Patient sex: M
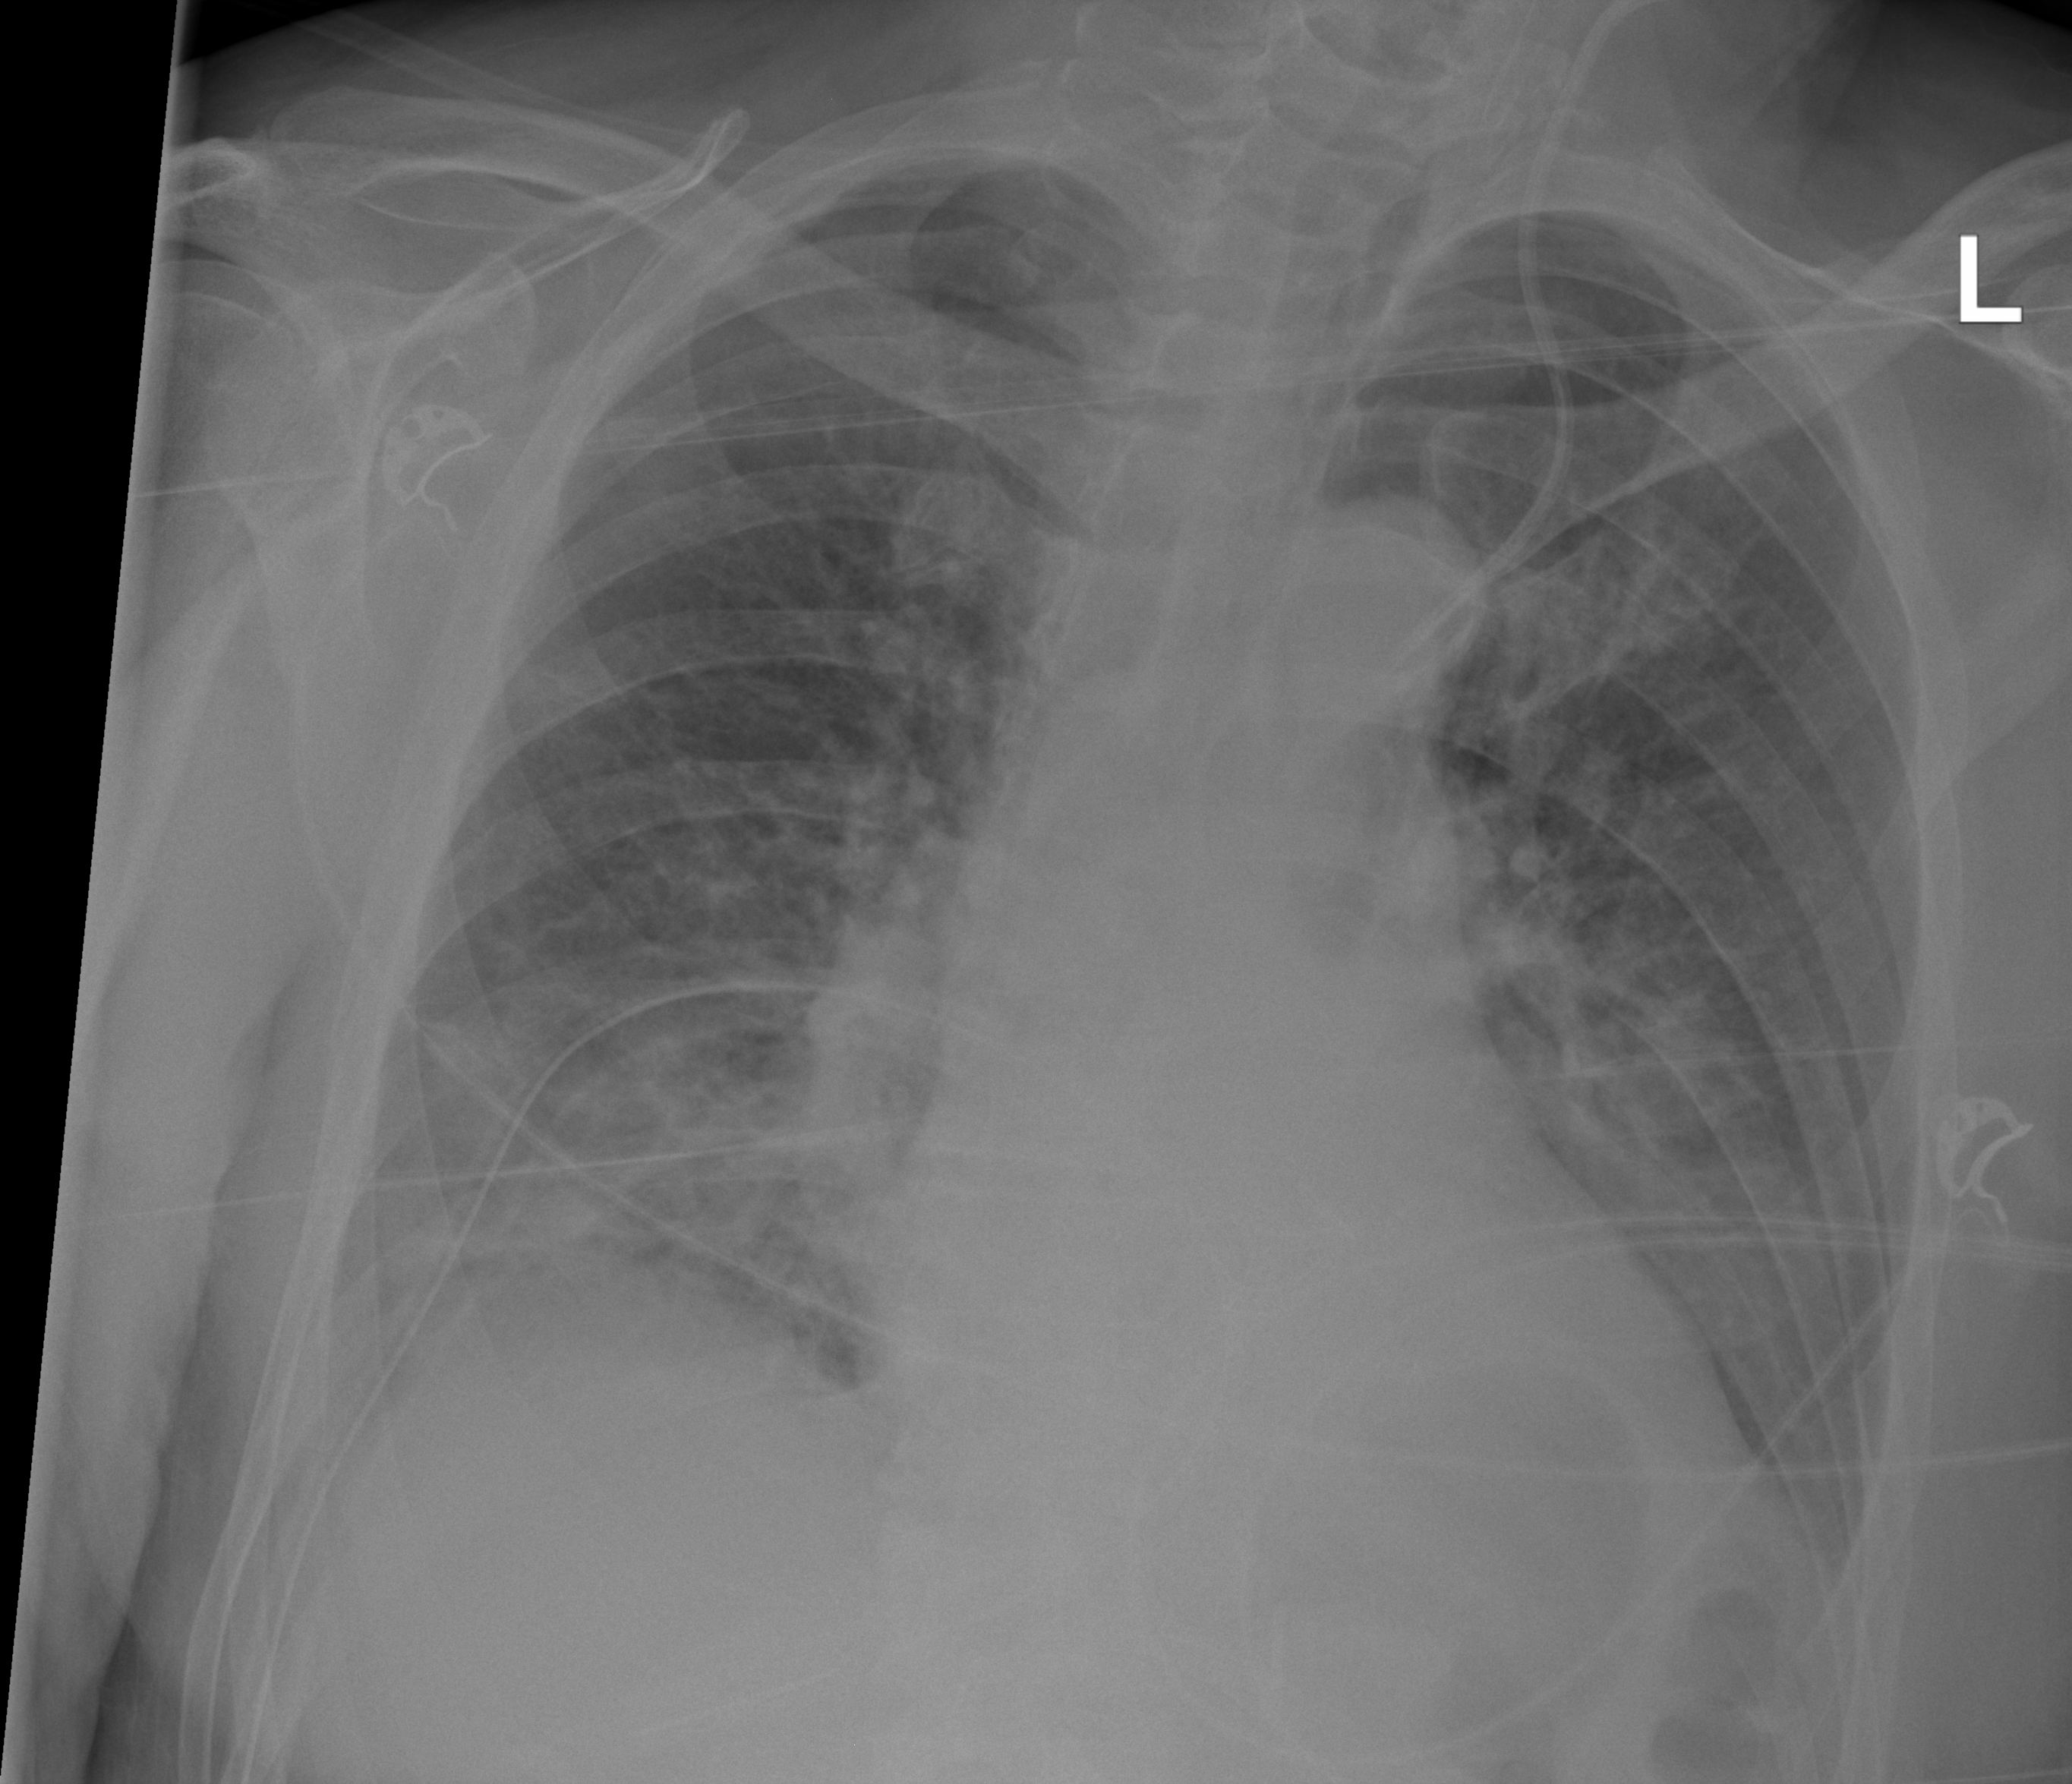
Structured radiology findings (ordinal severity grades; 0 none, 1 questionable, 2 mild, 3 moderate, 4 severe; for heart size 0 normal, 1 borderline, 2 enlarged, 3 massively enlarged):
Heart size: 1
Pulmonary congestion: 2
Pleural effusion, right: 2
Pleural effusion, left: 2
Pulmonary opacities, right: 2
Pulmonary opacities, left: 1
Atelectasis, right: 2
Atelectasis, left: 2